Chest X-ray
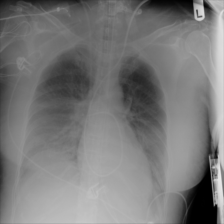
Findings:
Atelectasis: negative
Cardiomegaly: negative
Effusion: negative
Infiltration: negative
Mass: negative
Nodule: negative
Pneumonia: negative
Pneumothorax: negative
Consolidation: negative
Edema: negative
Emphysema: negative
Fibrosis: negative
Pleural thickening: negative
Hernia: negative